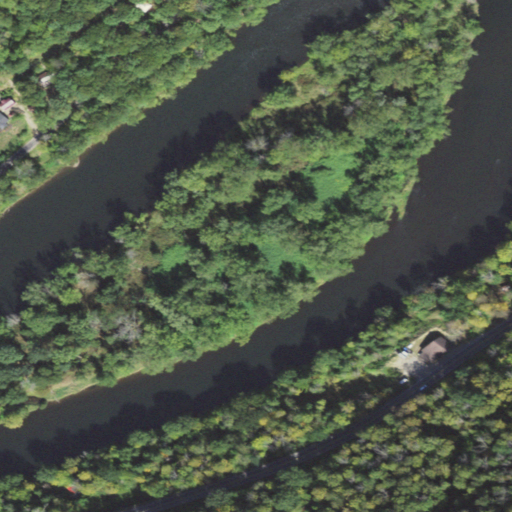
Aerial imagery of island in Pennsylvania named Verbeck Island containing open water, woody wetlands, open development, mixed forest, evergreen forest, deciduous forest, herbaceous wetlands, medium intensity development, low intensity development, and grassland